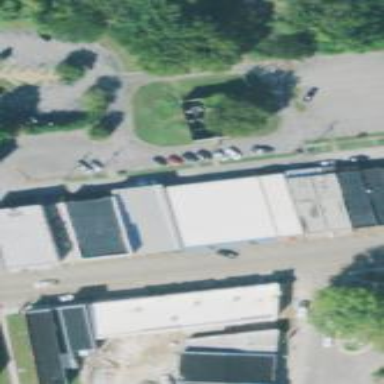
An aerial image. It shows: Commercial building.